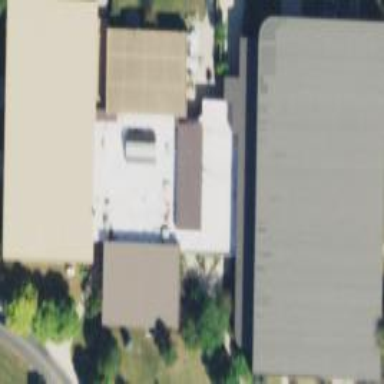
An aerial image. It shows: Sports center building.